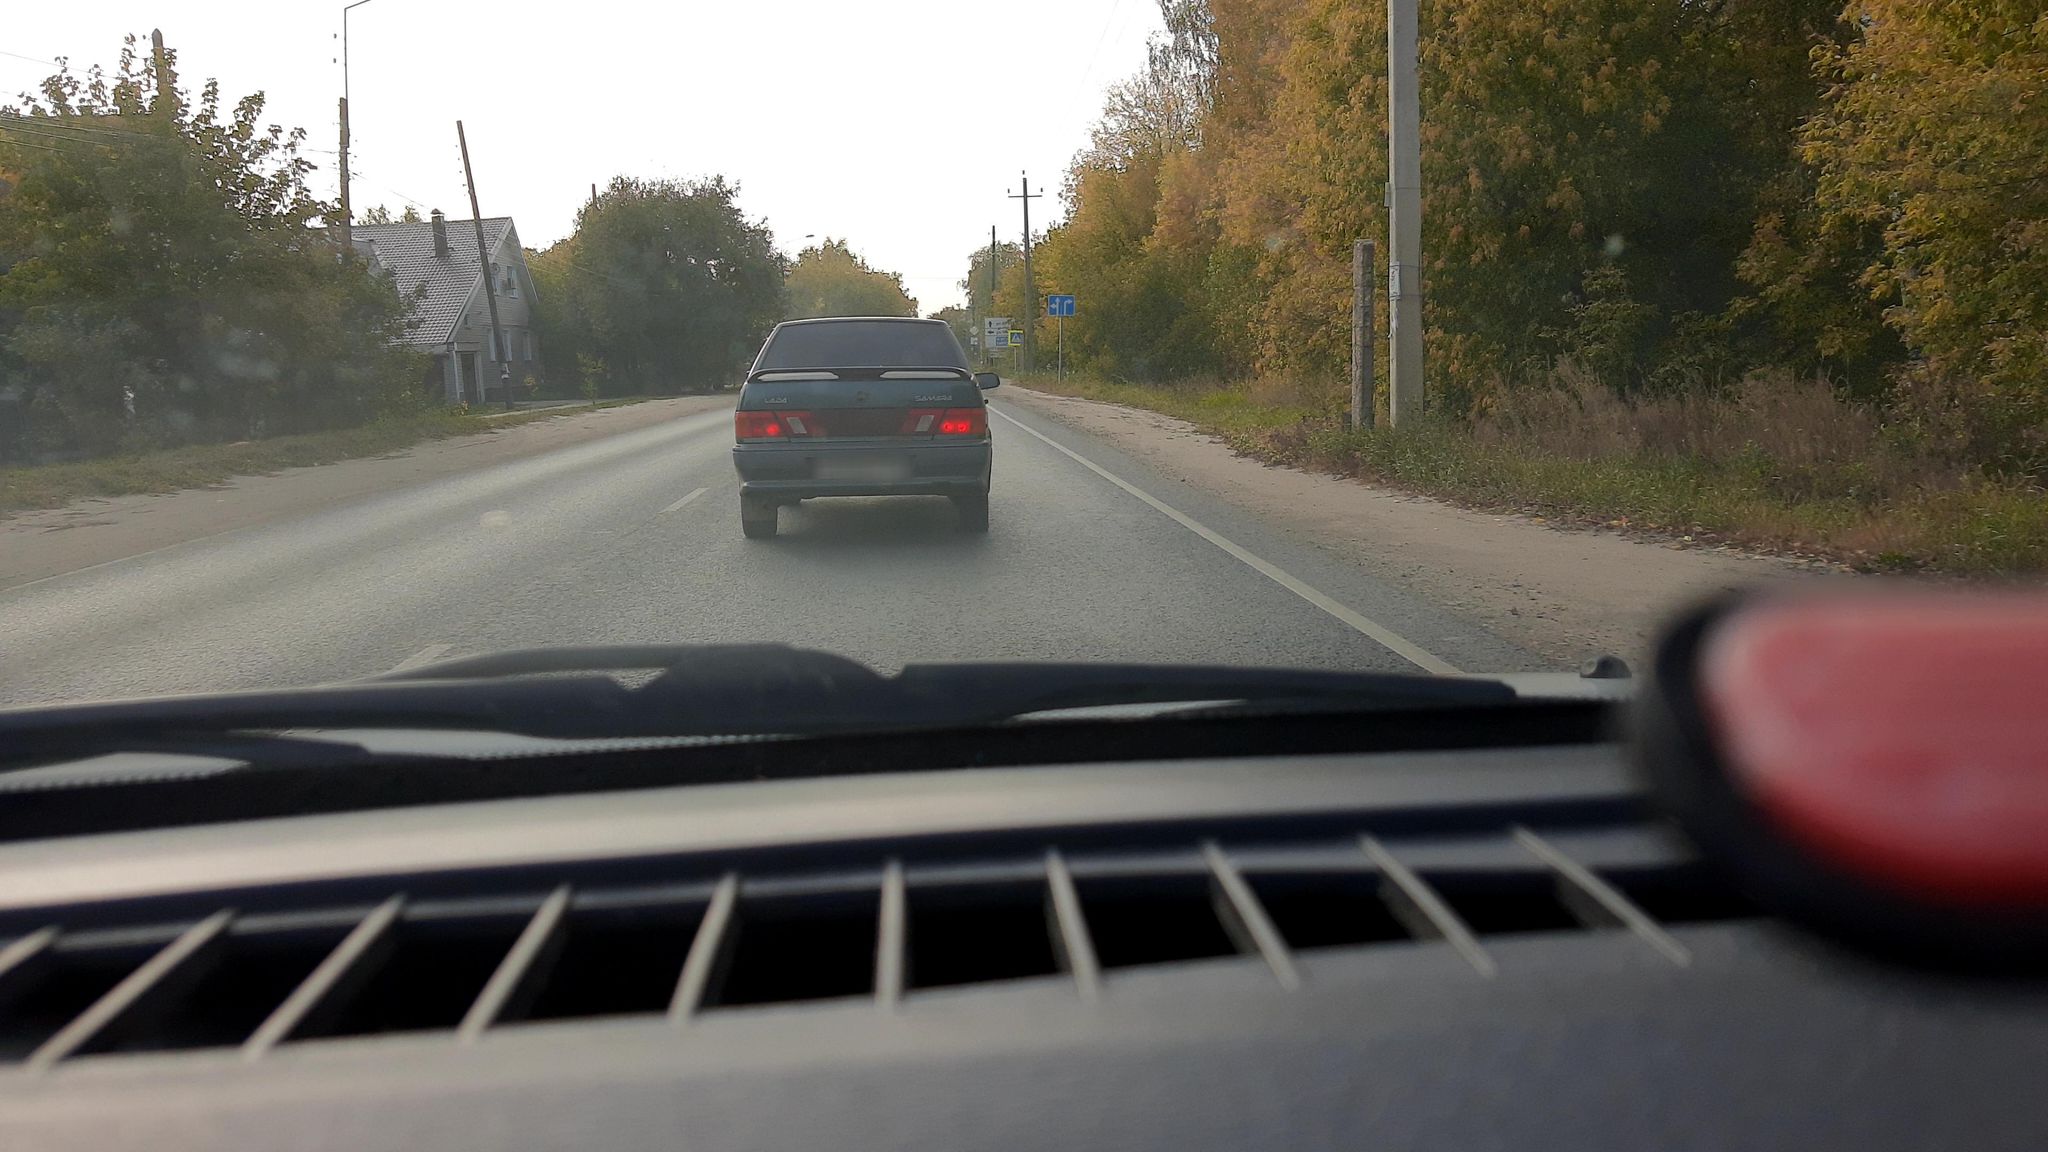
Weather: clear
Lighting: day
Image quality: good
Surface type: driving surface
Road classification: secondary
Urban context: dense urban cluster
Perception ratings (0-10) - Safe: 5.09, Lively: 6.45, Beautiful: 6.14, Boring: 3.7, Depressing: 4.23, Wealthy: 6.54